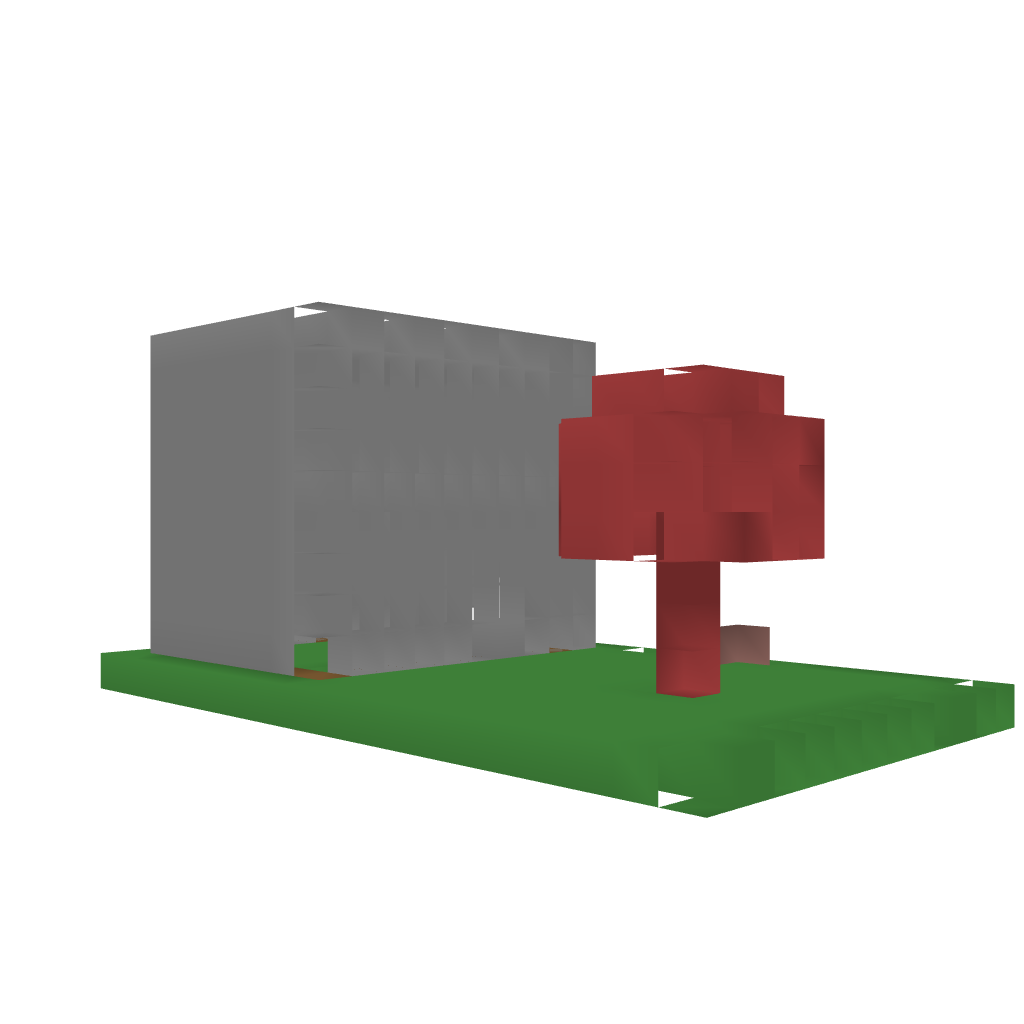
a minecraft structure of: Mooshroom red  bad low quality